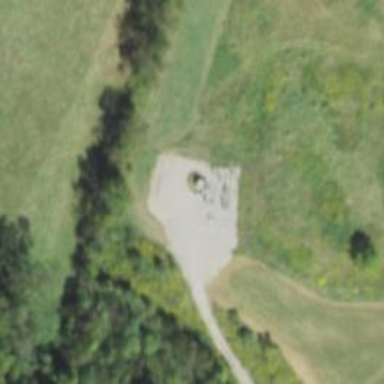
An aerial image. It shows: Storage tank that is man-made.